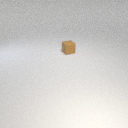
small brown rubber cube